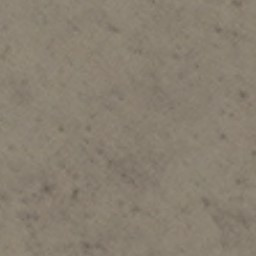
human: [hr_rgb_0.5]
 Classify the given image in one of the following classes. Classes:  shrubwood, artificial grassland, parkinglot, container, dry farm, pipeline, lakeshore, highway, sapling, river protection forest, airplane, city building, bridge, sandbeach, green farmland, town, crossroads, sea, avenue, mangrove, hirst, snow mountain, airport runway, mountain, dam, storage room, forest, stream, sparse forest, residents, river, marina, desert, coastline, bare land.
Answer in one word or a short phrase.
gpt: bare land